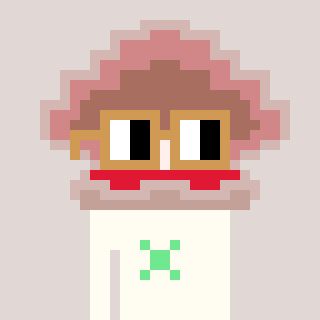
a pixel art character with square brown glasses, a oyster-shaped head and a grayscale-colored body on a warm background